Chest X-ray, AP view. Patient: 47 years old, sex M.
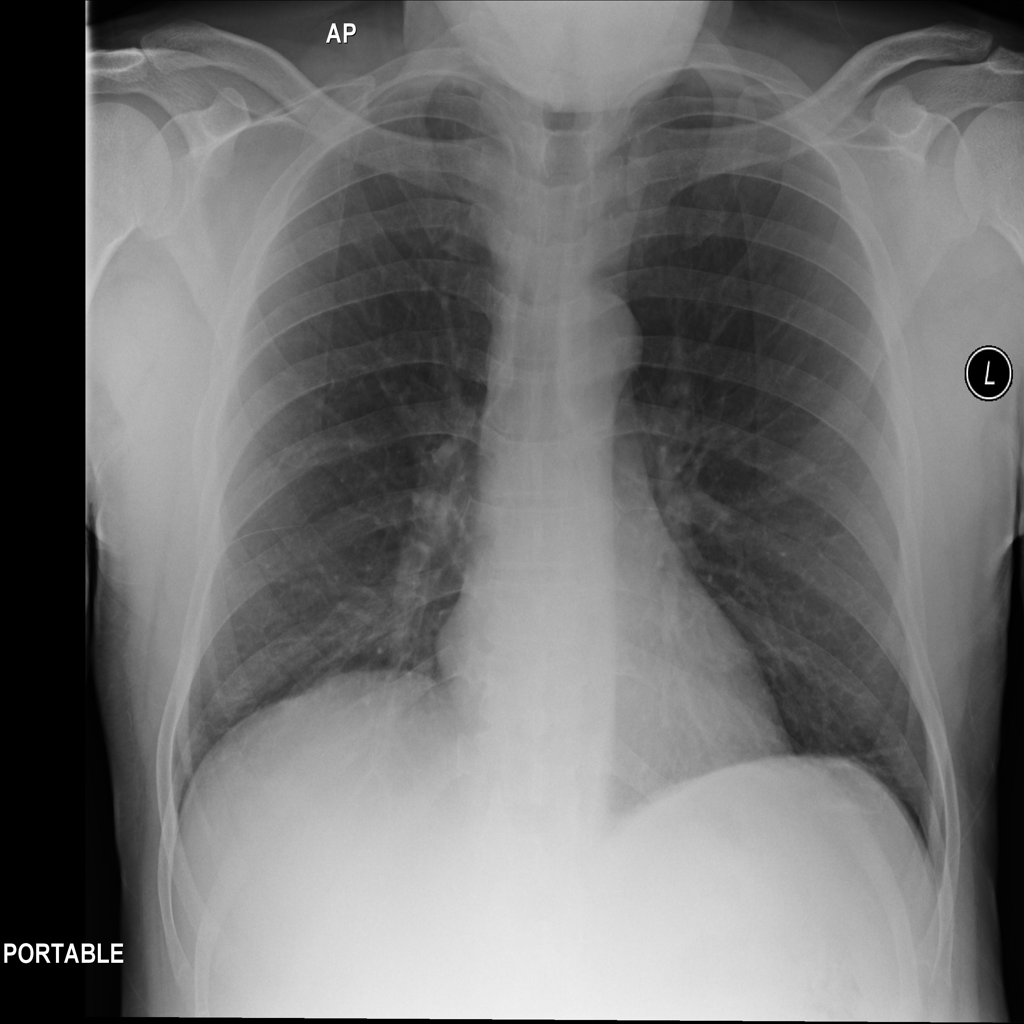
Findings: No Finding